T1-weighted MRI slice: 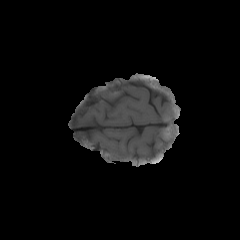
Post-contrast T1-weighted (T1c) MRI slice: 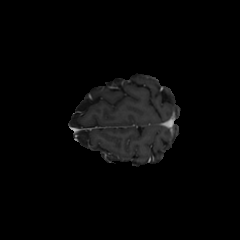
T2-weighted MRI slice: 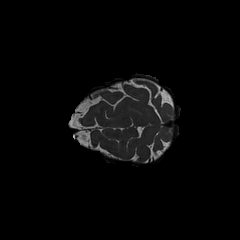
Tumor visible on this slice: no